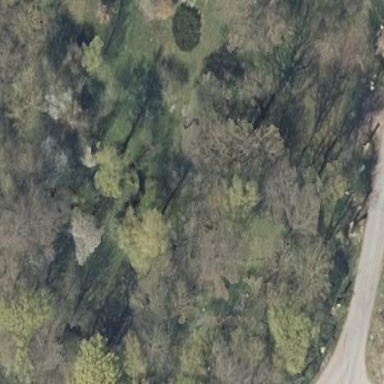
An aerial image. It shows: Forest with broadleaved trees that are deciduous.